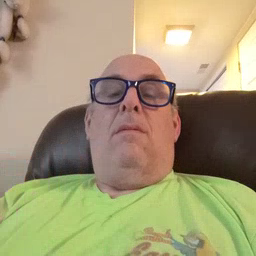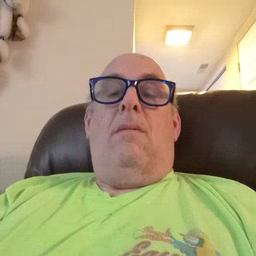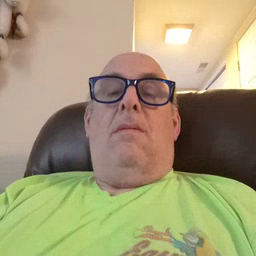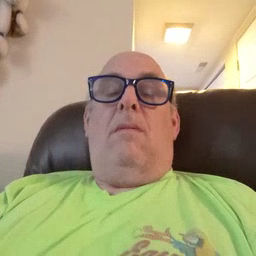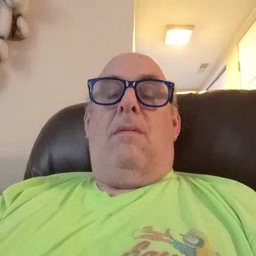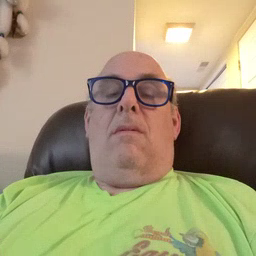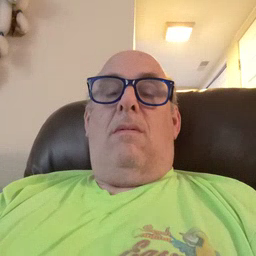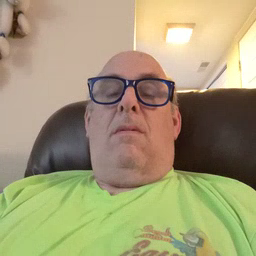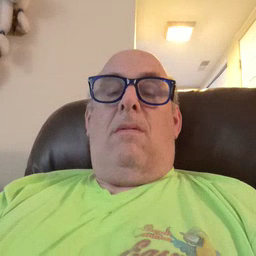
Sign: callonphone